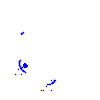
Particle: electron